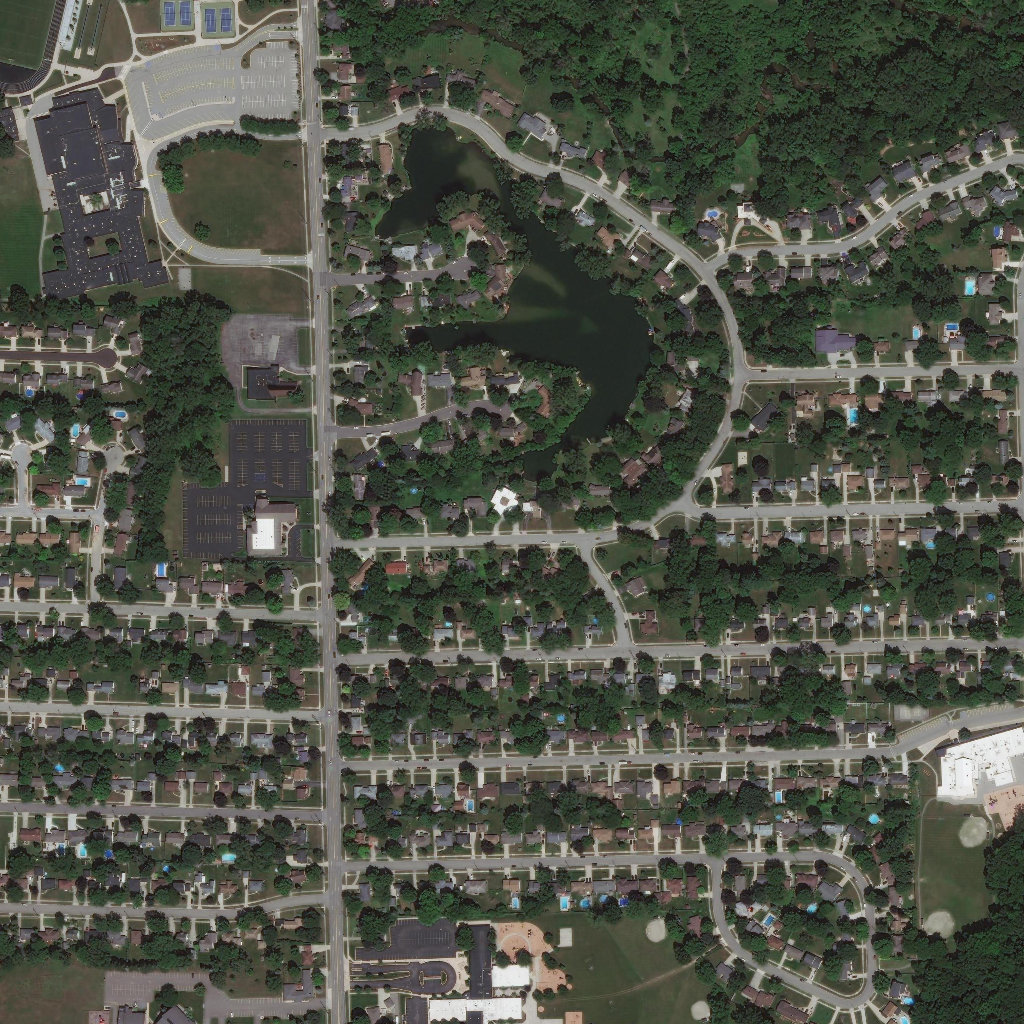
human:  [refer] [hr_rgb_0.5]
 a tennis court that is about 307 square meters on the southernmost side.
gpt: <box>[[87, 68, 90, 70, 0]]</box>